Current action and preconditions to check: trajectory_clear

Your task: For each precondition in the list above, predict whether it will hold at this action.

Consider the current scene as observed from the mobile robot's camera, and analyze the predicted future states of all dynamic agents (e.g., people, animals, vehicles, or any moving entities) within the NEXT SECOND.

IMPORTANT: Only answer "very likely" if you are absolutely certain—based on strong, clear evidence—that a dynamic agent will violate the precondition in the predicted future state. Do NOT answer "very likely" for unlikely, ambiguous, or low-probability risks.

Ask yourself for each precondition: Is there a high probability, with clear and convincing evidence, that the predicted future states of any dynamic agent will interfere with the predicted future state of the currently executing action within the NEXT SECOND, causing that precondition to fail?

Assess the risk level based on these predictions. Use "likely" or "very likely" if motions create a clear risk of interference.

Use "neutral" or "improbable" if agents are nearby but their predicted paths are clearly diverging or non-conflicting.

Failure Risk Categories: "very improbable", "improbable", "neutral", "likely", "very likely"

Answer Format: Output ONLY the probability_of_failure value from these categories: "very improbable", "improbable", "neutral", "likely", "very likely"

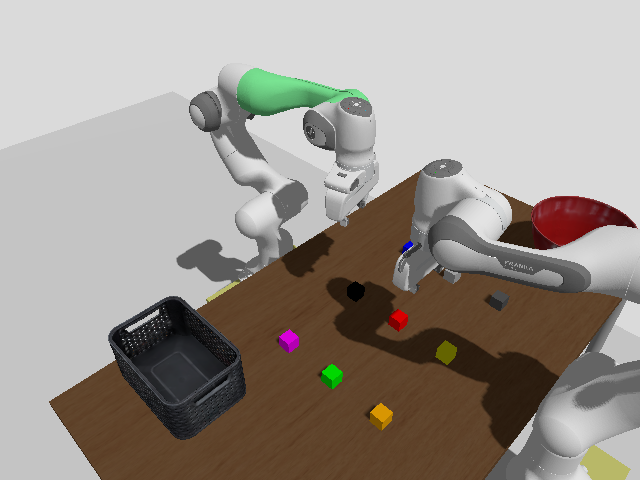

Answer: neutral